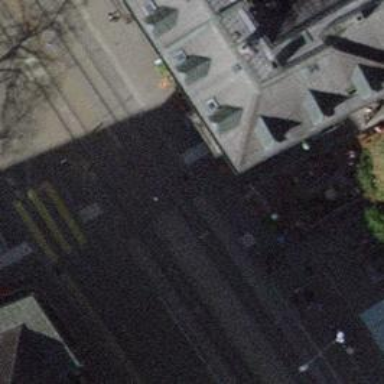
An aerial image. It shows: Footway with asphalt surface and crossing.